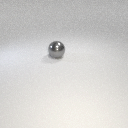
large gray metal sphere